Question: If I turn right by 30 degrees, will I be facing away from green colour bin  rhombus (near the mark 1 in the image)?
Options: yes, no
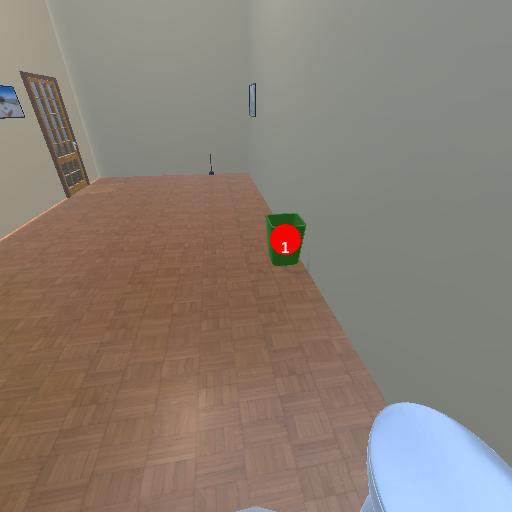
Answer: yes